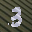
Label: 3